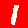
Digit: 1